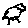
Label: bird